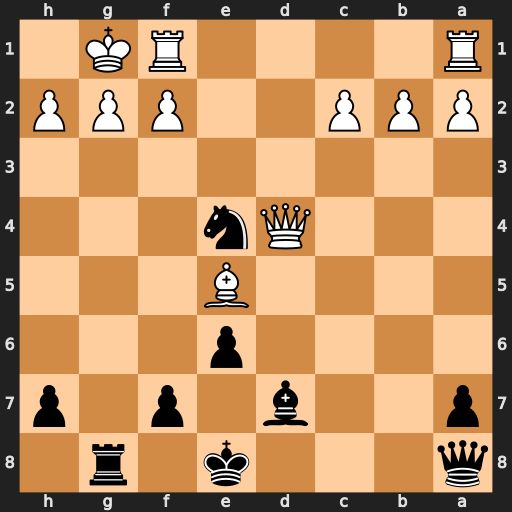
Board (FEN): q3k1r1/p2b1p1p/4p3/4B3/3Qn3/8/PPP2PPP/R4RK1
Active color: b
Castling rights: -
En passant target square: -
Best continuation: Nc3 f3 Ne2+ Kh1 Nxd4